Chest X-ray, PA view. Patient: 24 years old, sex F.
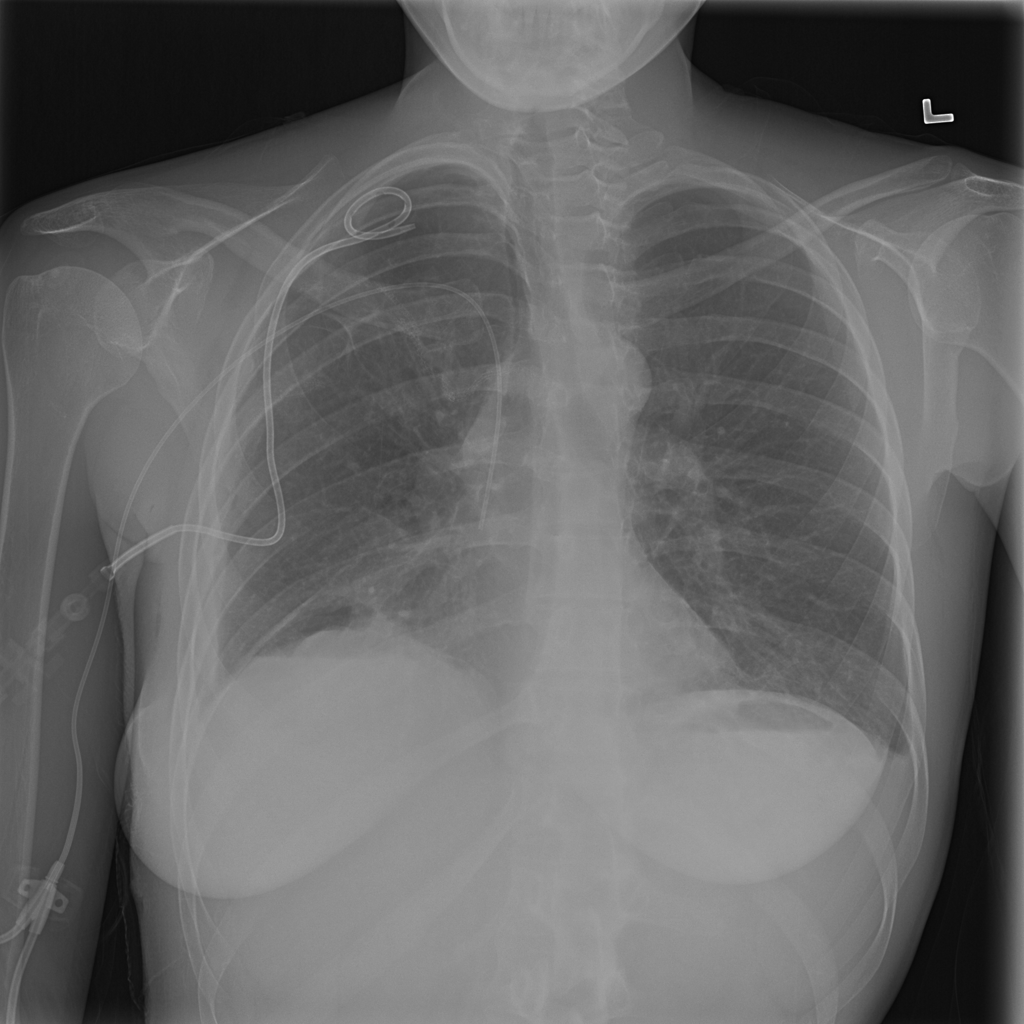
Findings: Effusion, Pneumothorax